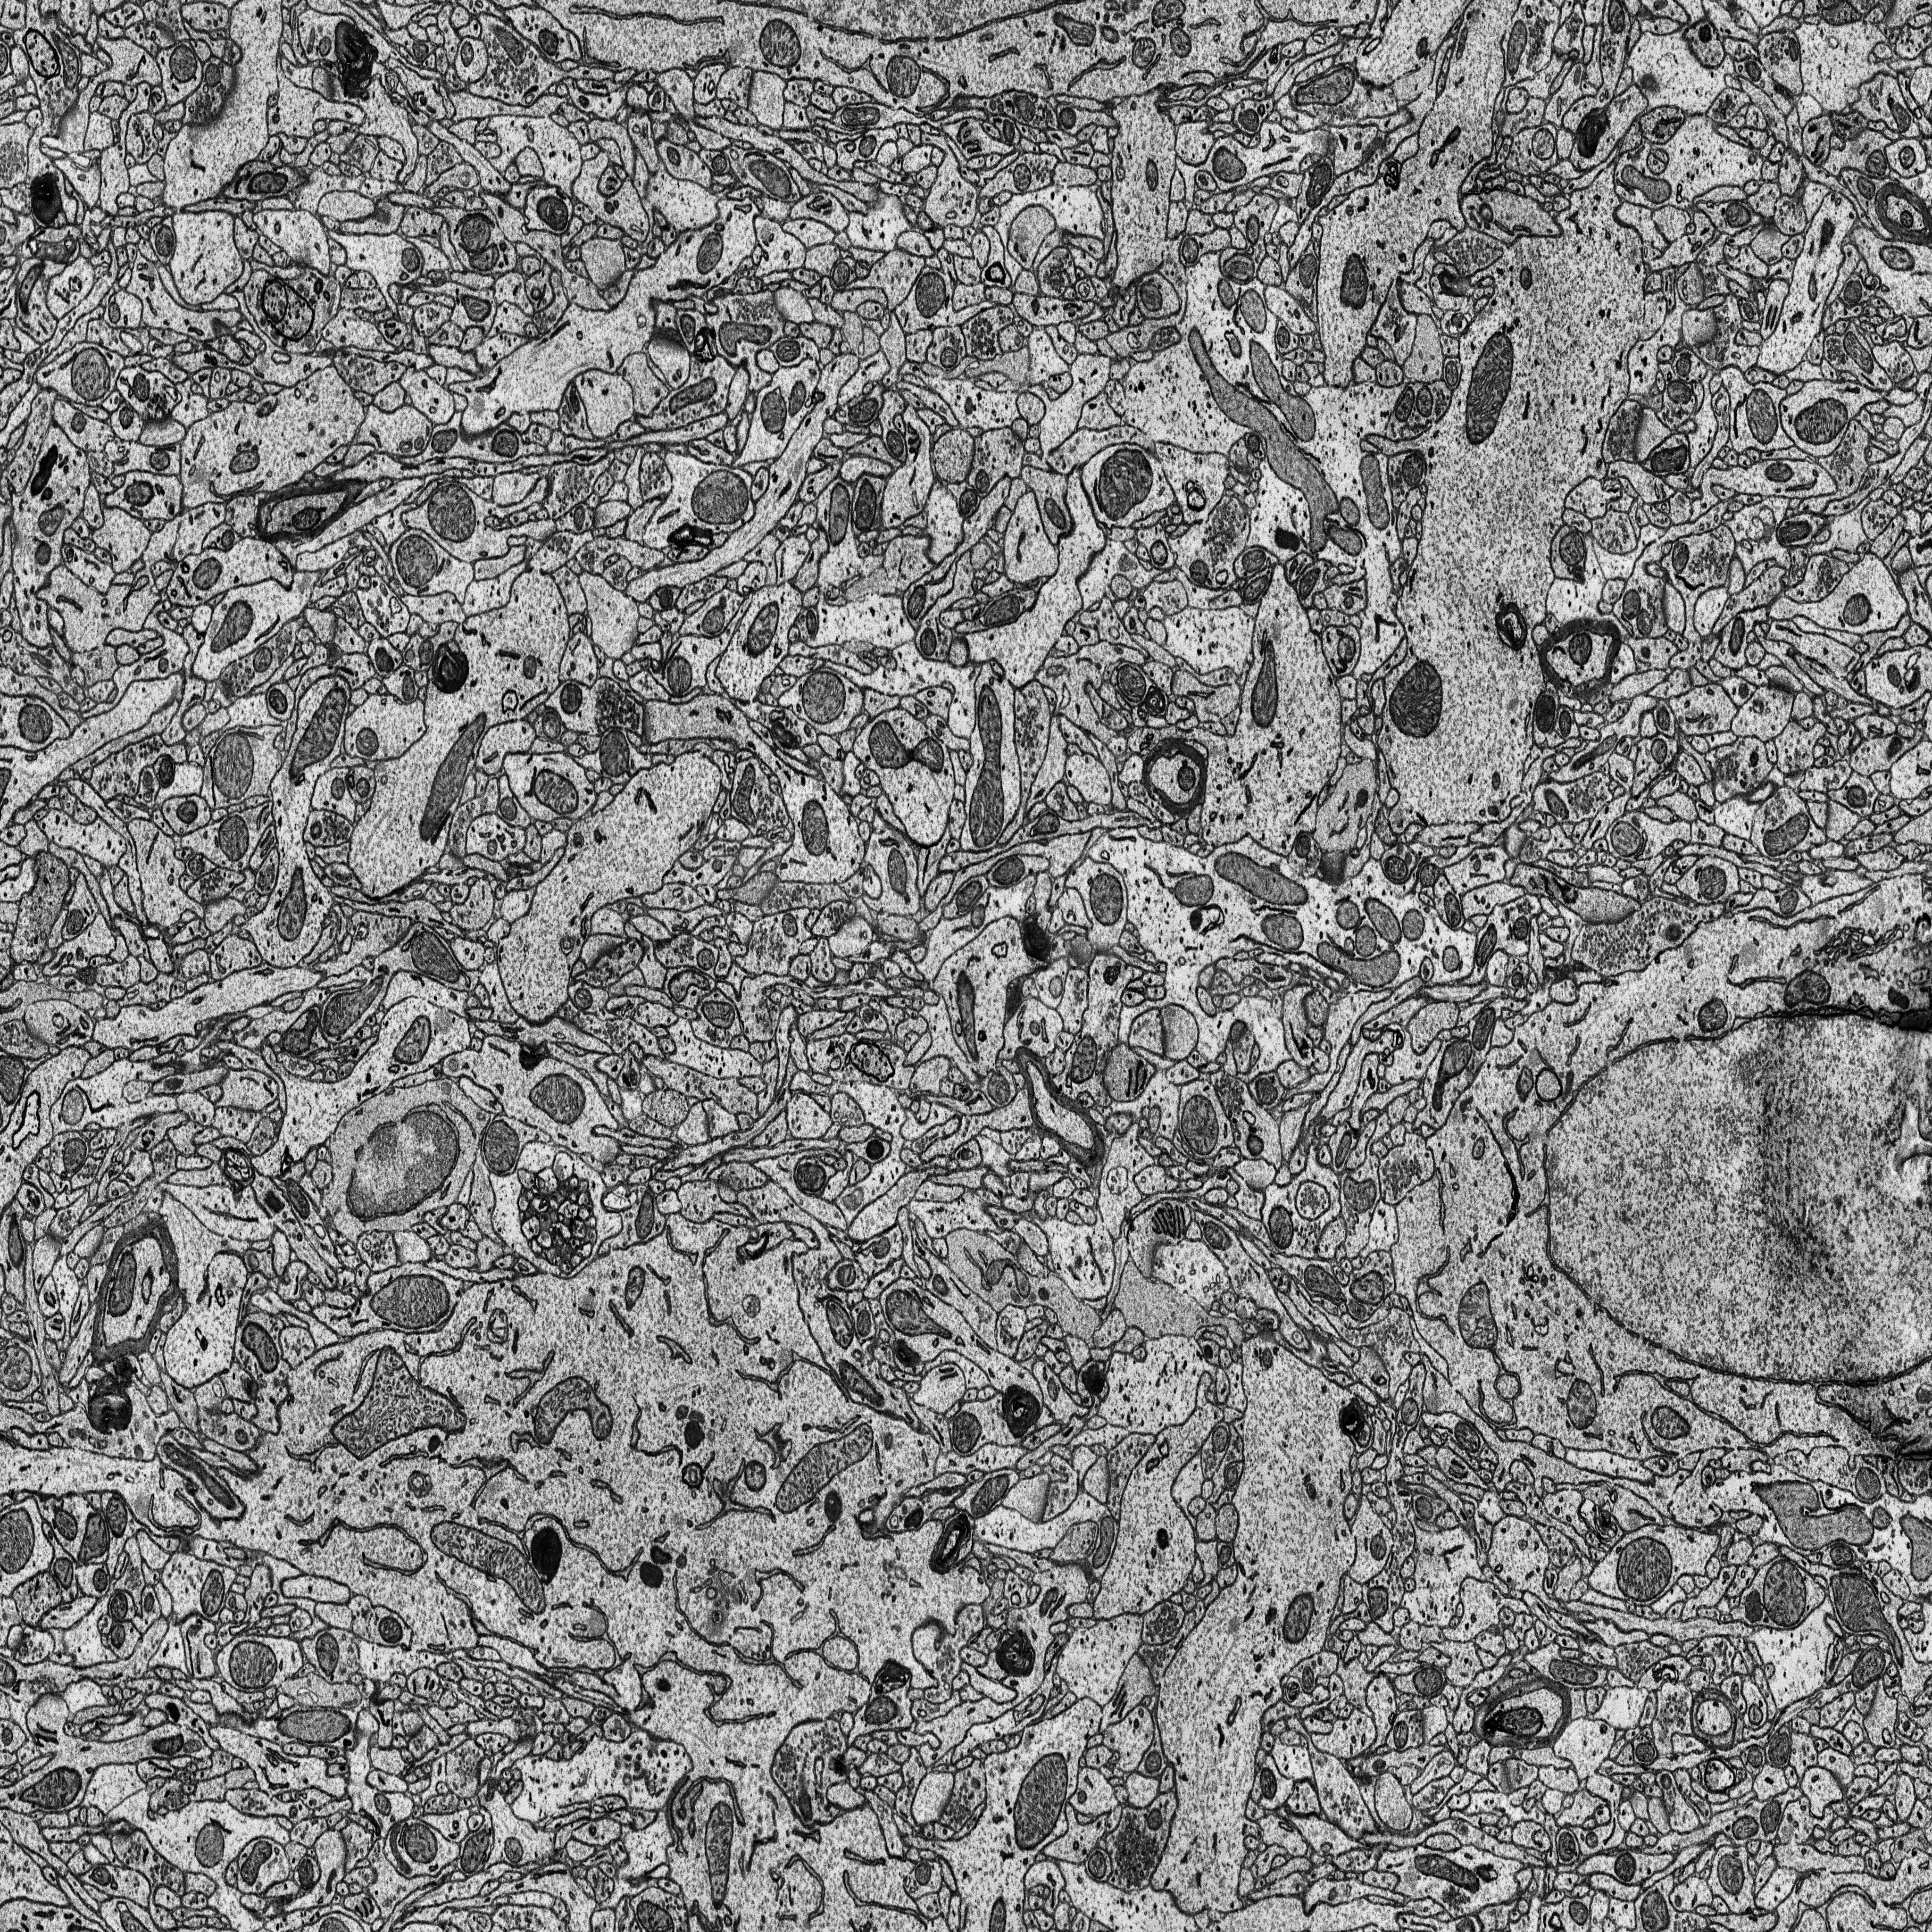
Electron microscopy slice of rat cortex tissue
Slice depth (z): 174
Mitochondria instances in slice: 401